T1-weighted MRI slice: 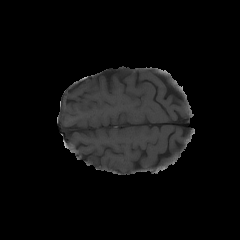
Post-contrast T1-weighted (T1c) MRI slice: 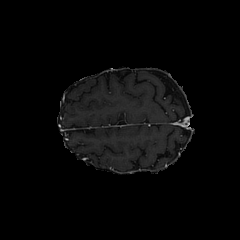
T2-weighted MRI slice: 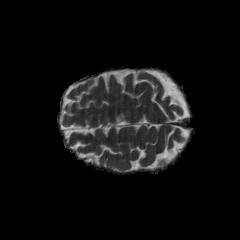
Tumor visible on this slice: no